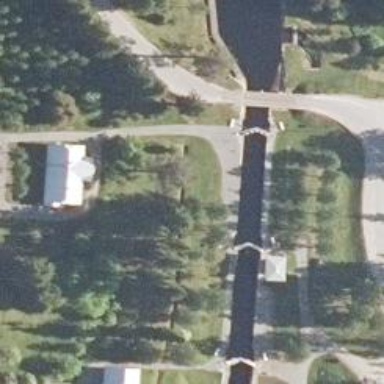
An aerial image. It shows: Lock gate along waterway.